Question: I am trying to change button text when pressed using PyQt5. I have a populated table with a button in each row. Initially the button should display "Play" and once pressed it should display "Pause".

I populate the table and handle button press using the following methods:
'''
def populate_table(self, total, my_songs):
self.create_rows(total)
btn_press = 0
for row in range(total):
for col in range(4):
self.tableWidget.setItem(row, 0, QtWidgets.QTableWidgetItem(str(my_songs[row].get_title())
.strip('"'')))
self.tableWidget.setItem(row, 1, QtWidgets.QTableWidgetItem(str(my_songs[row].get_artist())
.strip('"'')))
self.tableWidget.setItem(row, 2, QtWidgets.QTableWidgetItem(str(my_songs[row].get_album())
.strip('"'')))
self.tableWidget.setItem(row, 3, QtWidgets.QTableWidgetItem(str(my_songs[row].get_length())
.strip('"'')))
# self.tableWidget.setItem(row, 4, QtWidgets.QPushButton('Play'))
self.btn_play = QPushButton("Play", self)
self.btn_play.clicked.connect(lambda: self.handle_play_button(self.btn_press))
self.tableWidget.setCellWidget(row, 4, self.btn_play)
def handle_play_button(self, btn_press):
button = QtWidgets.qApp.focusWidget()
# or button = self.sender()
index = self.tableWidget.indexAt(button.pos())
if index.isValid():
self.btn_press += 1
print(index.row(), index.column(), btn_press)
self.btn_play.setText("Pause") #This does not work
'''
This gives me indication which button was pressed so I can proceed to play the song. Following the examples give <URL> I tried using 'setText', but I see no visible text change. Any suggestions on how this can be done? Thanks!
Mistake on my behalf. Irrespective of which button is pressed, the last button that was created changes to Pause. Can I use 'index.row()' to somehow index the button presses to toggle?
<URL>
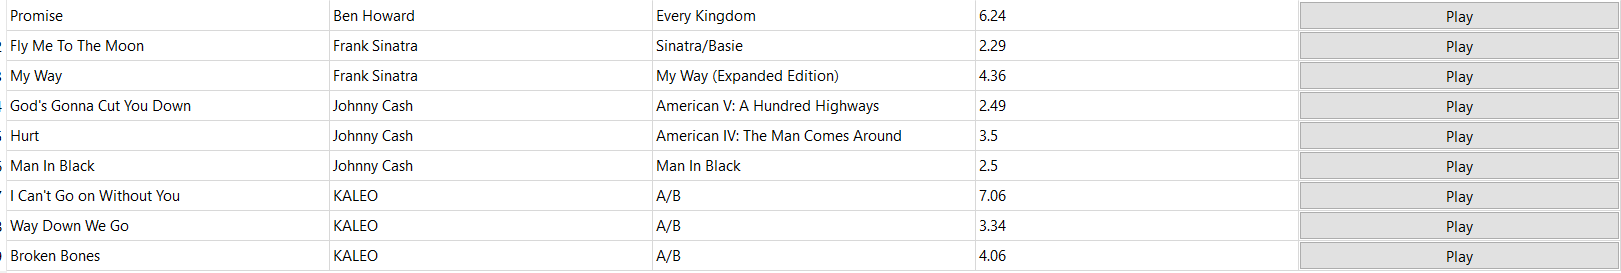
Answer: Never create an attribute in a loop, in your case 'self.btn_play' which button will you point to? then to the last and therefore it does not work for us. The button you get it using focusWidget() or with sender if the class is a widget.
'''
def populate_table(self, my_songs):
self.tableWidget.clear()
self.tableWidget.setColumnCount(5)
for row, data in enumerate(my_songs):
self.tableWidget.insertRow(self.tableWidget.rowCount())
self.tableWidget.setItem(row, 0, QtWidgets.QTableWidgetItem(str(my_songs[row].get_title())
.strip('"'')))
self.tableWidget.setItem(row, 1, QtWidgets.QTableWidgetItem(str(my_songs[row].get_artist())
.strip('"'')))
self.tableWidget.setItem(row, 2, QtWidgets.QTableWidgetItem(str(my_songs[row].get_album())
.strip('"'')))
self.tableWidget.setItem(row, 3, QtWidgets.QTableWidgetItem(str(my_songs[row].get_length())
.strip('"'')))
btn_play = QtWidgets.QPushButton(text="Play", clicked=self.handle_play_button)
self.tableWidget.setCellWidget(row, 4, btn_play)
@QtCore.pyqtSlot()
def handle_play_button(self):
btn = QtWidgets.qApp.focusWidget()
# btn = self.sender()
if btn is not None:
text = btn.text()
btn.setText("Pause" if text == "Play" else "Play")
'''